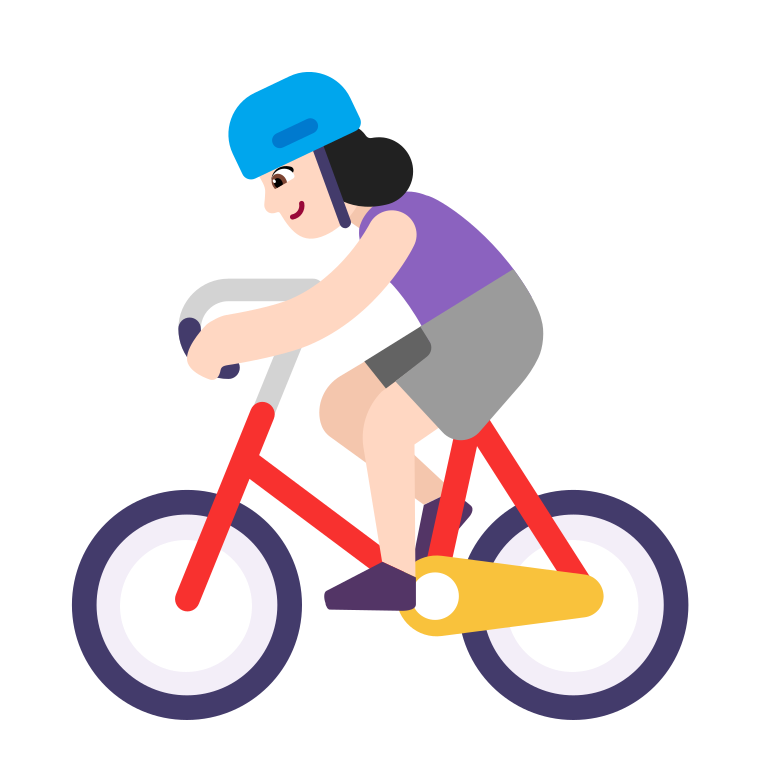
woman biking flat light